Question:
I am new to excel and trying to show 2 cells one with sum of completed and one with sum of pending amounts. How can I do that?
I tried with SUMIF and could not succeed.
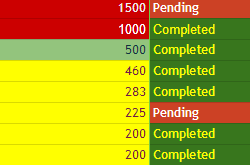
Answer: '=SUMIF(B1:B8, "=Pending", A1:A8)' and '=SUMIF(B1:B8, "=Completed", A1:A8)'